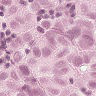
Metastatic tissue present: yes